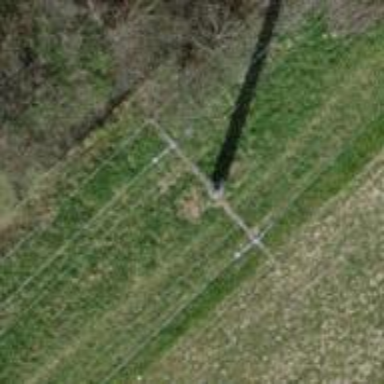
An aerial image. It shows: Concrete power pole.